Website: lowes
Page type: stored-credit-cards
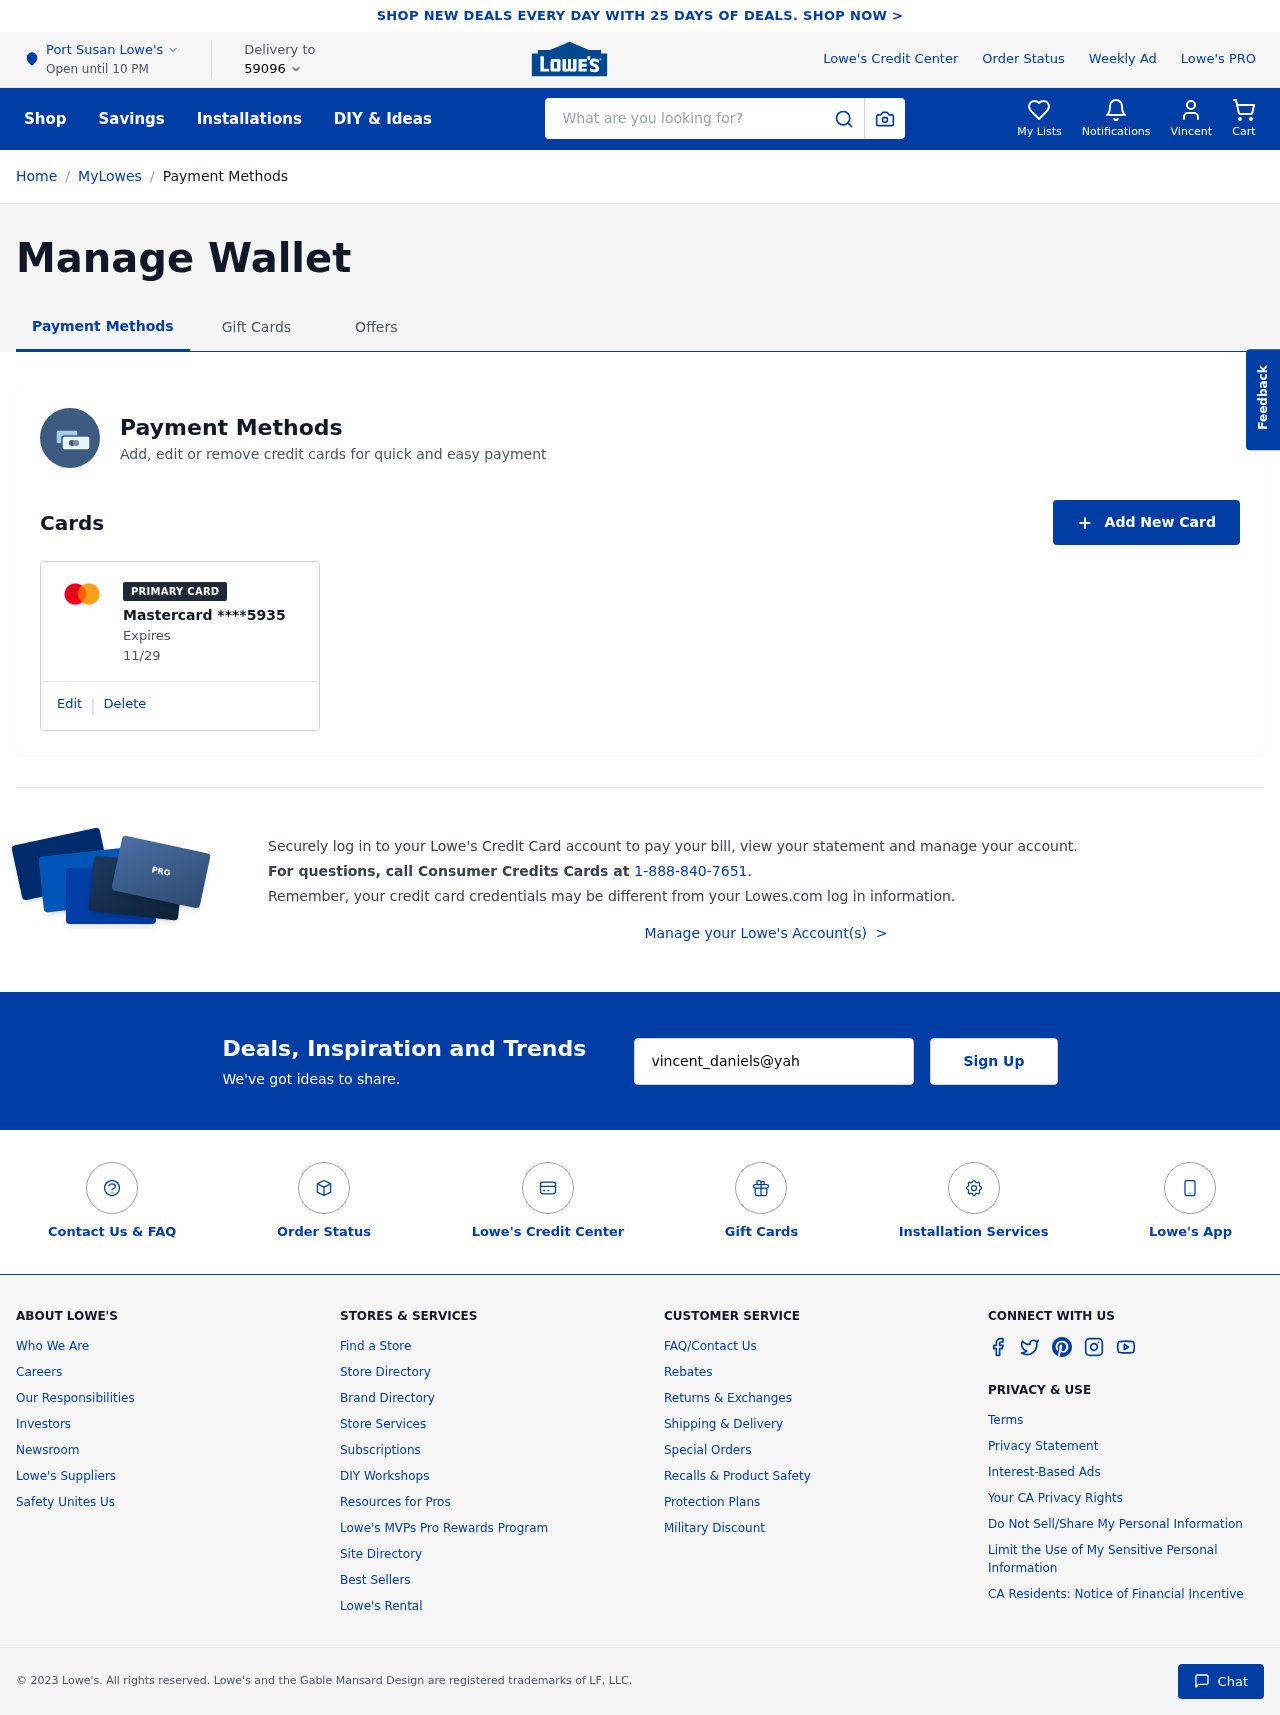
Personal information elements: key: PII_CARD_EXPIRY
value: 11/29
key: PII_CARD_LAST4
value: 5935
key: PII_CARD_TYPE
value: Mastercard
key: PII_CITY
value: Port Susan
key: PII_EMAIL
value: vincent_daniels@yahoo.com
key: PII_FIRSTNAME
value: Vincent
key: PII_POSTCODE
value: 59096
Search elements: key: HEADER_SEARCH
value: What are you looking for?